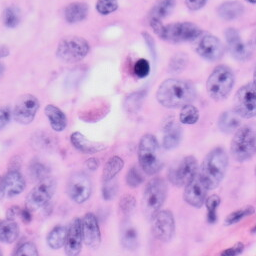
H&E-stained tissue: Skin